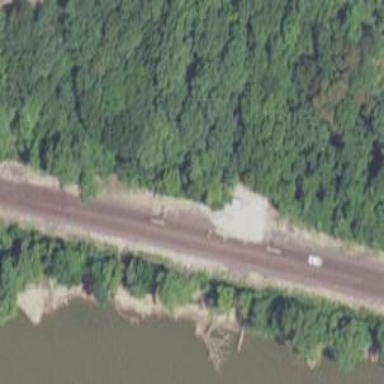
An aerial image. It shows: Railroad crossover.